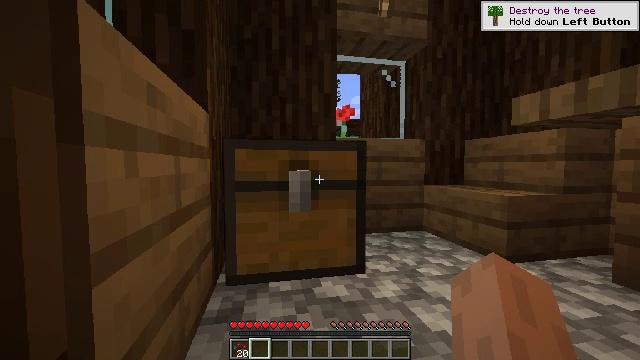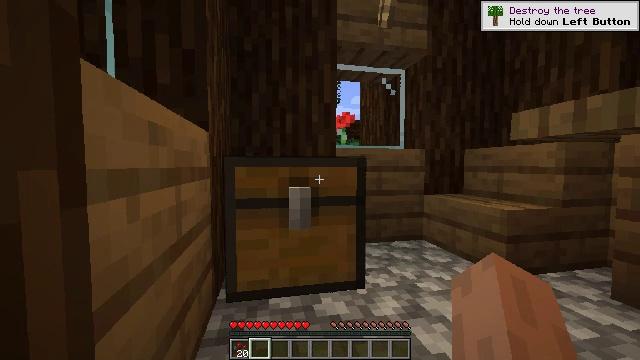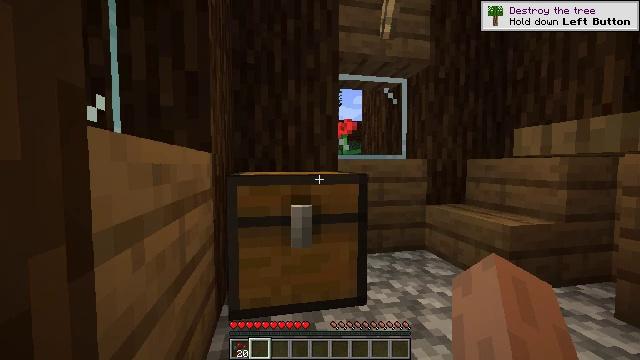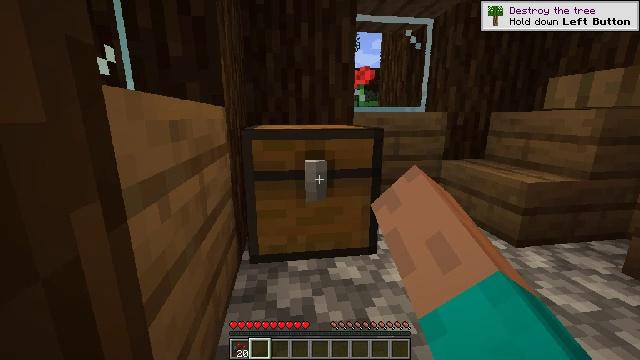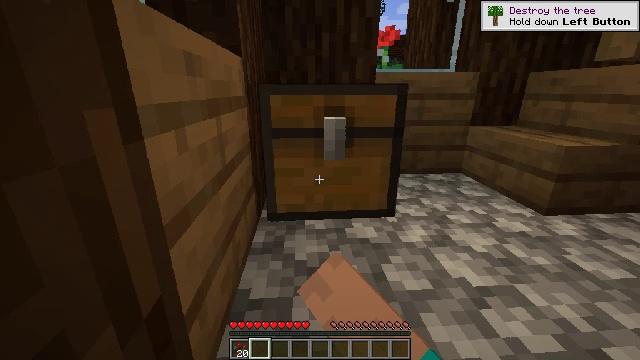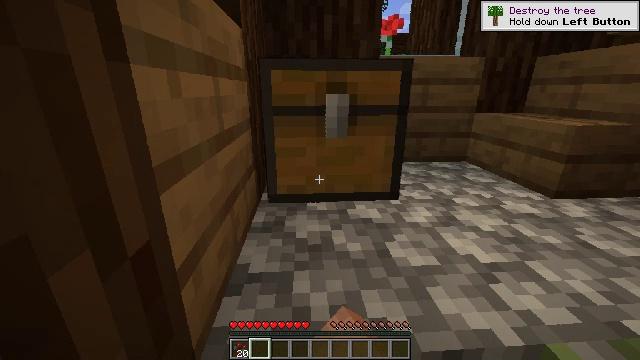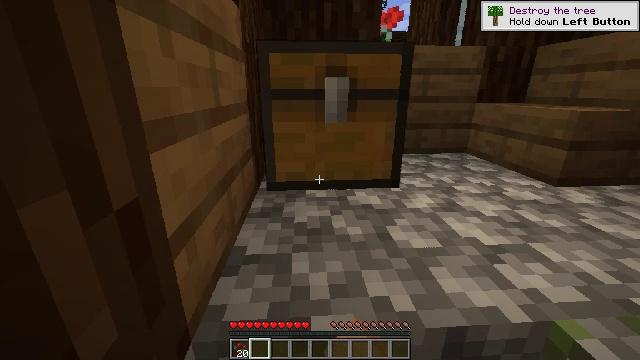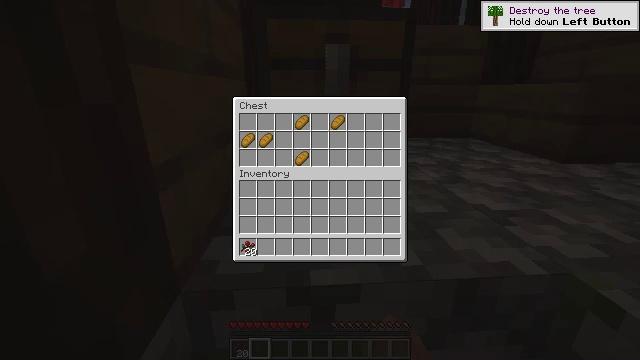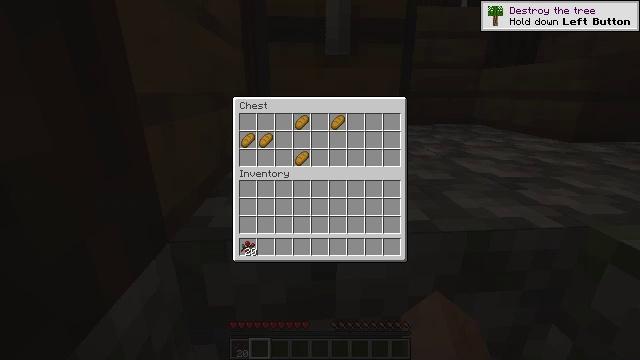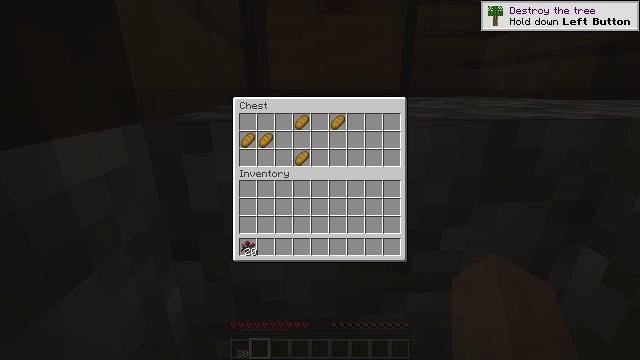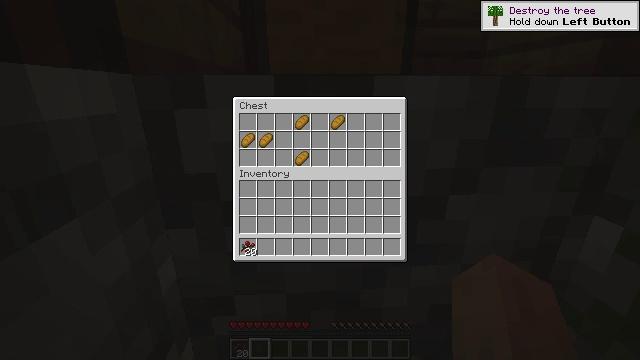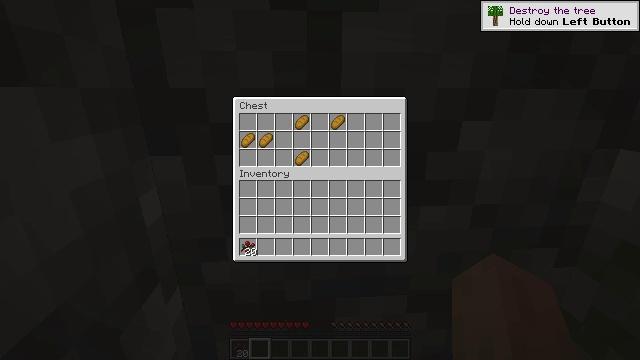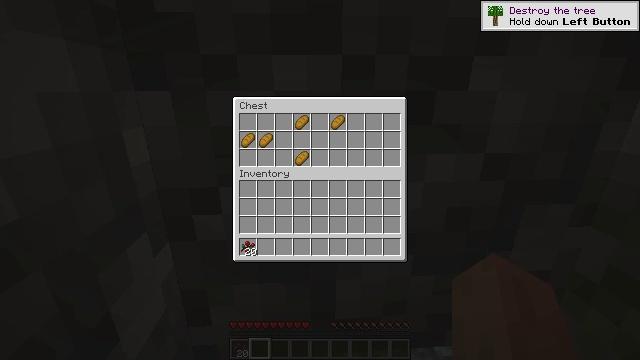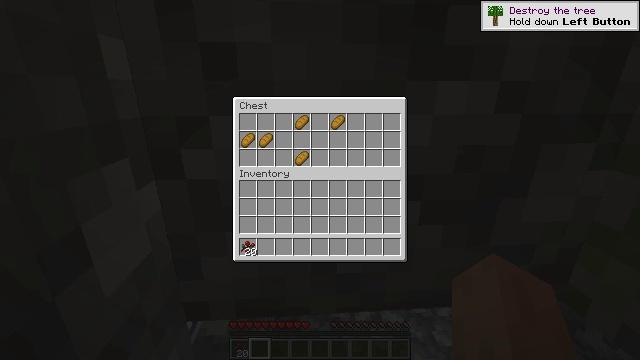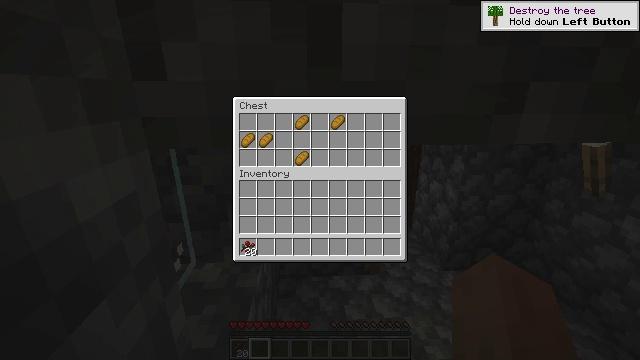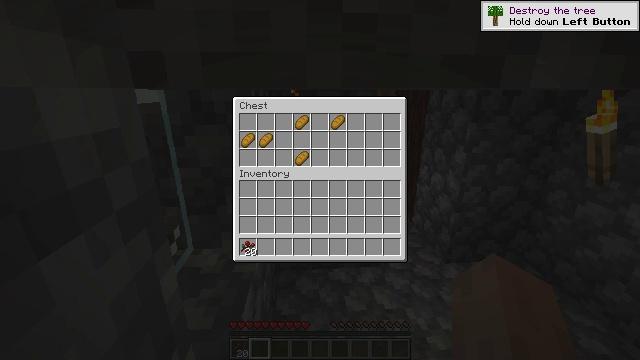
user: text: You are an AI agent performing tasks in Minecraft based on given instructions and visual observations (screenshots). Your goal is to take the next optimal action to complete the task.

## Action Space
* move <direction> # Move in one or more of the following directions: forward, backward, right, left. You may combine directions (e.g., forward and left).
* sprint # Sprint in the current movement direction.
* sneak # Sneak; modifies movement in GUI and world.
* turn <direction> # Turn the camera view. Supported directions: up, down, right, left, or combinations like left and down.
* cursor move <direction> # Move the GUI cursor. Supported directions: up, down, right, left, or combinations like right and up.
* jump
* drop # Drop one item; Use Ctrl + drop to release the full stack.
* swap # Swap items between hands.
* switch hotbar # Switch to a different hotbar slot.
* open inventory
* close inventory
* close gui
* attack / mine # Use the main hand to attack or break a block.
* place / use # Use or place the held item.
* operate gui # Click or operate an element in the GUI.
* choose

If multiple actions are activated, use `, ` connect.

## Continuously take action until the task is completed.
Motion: motion action
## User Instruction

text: Remove the blue bed from its location.
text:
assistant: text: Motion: no_op
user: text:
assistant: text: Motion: use / place
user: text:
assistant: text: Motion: turn left and down, use / place
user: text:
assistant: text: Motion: turn left and down, use / place
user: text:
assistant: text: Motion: no_op
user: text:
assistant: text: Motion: no_op
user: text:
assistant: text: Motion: open gui
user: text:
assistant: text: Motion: no_op
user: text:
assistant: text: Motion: no_op
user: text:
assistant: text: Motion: no_op
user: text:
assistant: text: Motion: no_op
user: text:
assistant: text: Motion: sneak
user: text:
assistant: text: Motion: sneak
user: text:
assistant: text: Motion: sneak
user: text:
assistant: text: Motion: sneak
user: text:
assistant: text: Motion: sneak, cursor move left and down
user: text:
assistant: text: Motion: sneak, cursor move left and down
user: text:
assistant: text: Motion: sneak, cursor move down
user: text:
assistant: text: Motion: sneak
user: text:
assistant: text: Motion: sneak
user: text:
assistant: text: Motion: sneak, cursor move up
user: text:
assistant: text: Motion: no_op
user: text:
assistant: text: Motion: no_op
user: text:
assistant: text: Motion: operate gui
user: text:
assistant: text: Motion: operate gui
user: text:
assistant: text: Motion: operate gui
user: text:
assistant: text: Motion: operate gui
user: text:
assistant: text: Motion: operate gui
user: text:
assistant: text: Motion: operate gui
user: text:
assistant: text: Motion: no_op